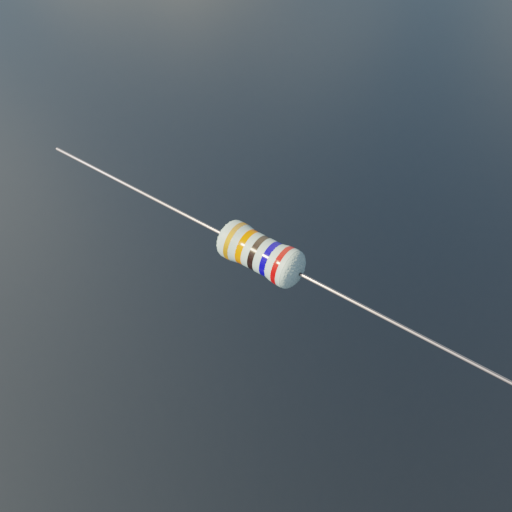
Resistor colour bands (in order): gold, orange, black, blue, red